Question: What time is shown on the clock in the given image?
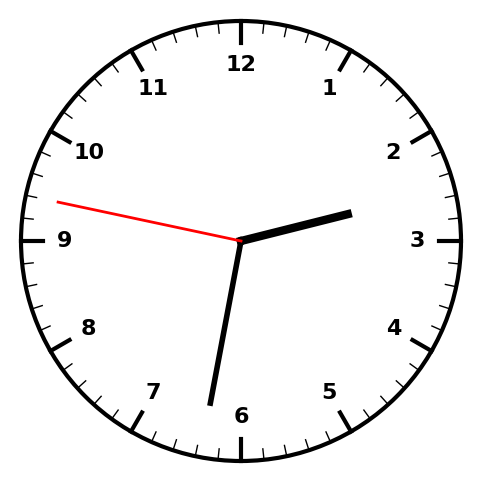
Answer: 02:31:47